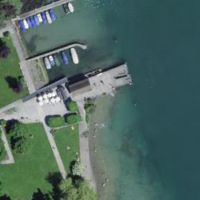
EUNIS habitat code: 14
Species observed at this site:
Cerastium glomeratum
Corvus corone
Stuckenia pectinata
Podiceps cristatus
Fulica atra
Fagus sylvatica
Anas platyrhynchos
Aythya ferina
Urtica urens
Gymnocarpium robertianum
Persicaria maculosa
Aegopodium podagraria
Chroicocephalus ridibundus
Phalacrocorax carbo
Lepidium didymum
Larus michahellis
Cygnus olor
Fringilla montifringilla
Geranium columbinum
Sterna hirundo
Chenopodium album